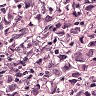
Metastatic tissue present: yes